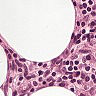
Metastatic tissue present: no